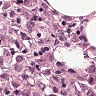
Metastatic tissue present: yes